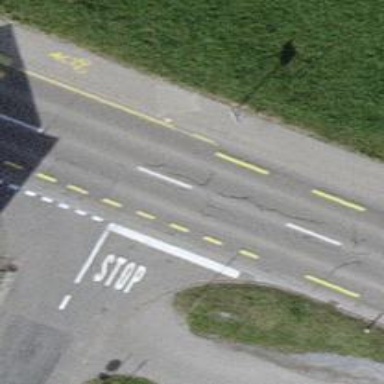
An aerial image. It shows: Primary highway with soft cycle lane made of asphalt.